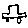
Label: car